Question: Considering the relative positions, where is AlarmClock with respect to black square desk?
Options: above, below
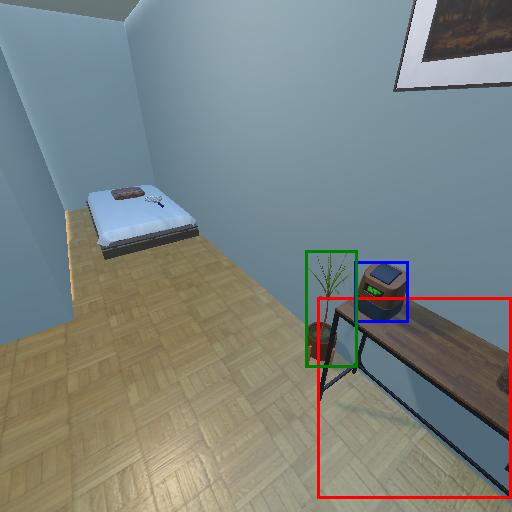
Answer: above